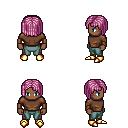
a pixel art fantasy rpg character, male body template, human, dark skin, brown long-sleeve shirt, teal pants, pink pageboy hairstyle, leather bracers, gold boots, four views (front, back, left, right), 2x2 character sprite sheet, small pixel art, hard edges, no anti-aliasing